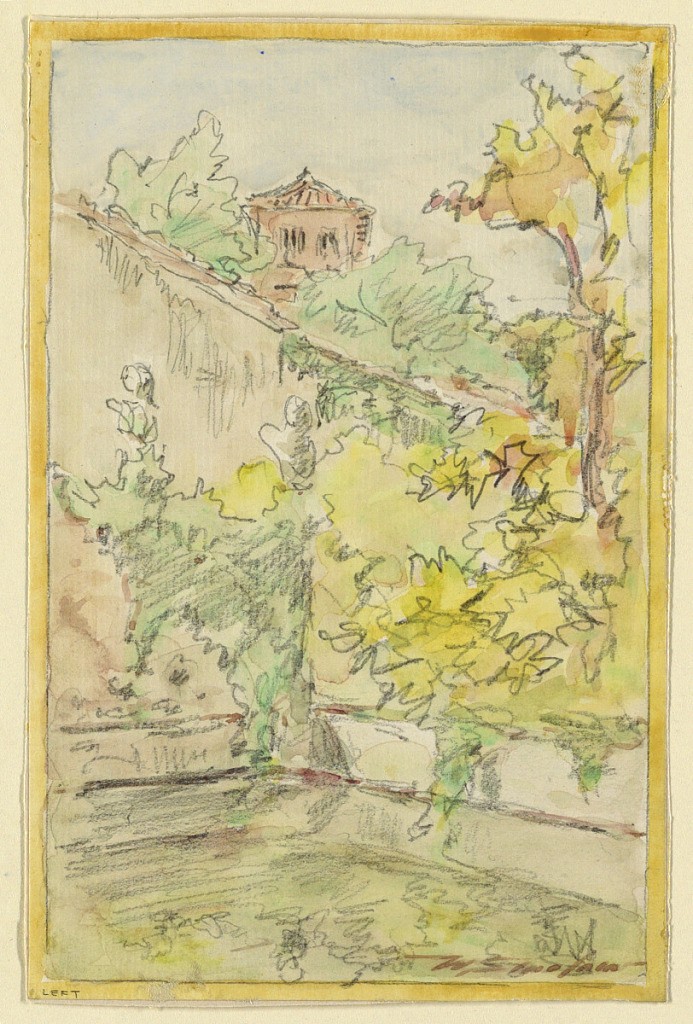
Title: A Courtyard
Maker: Walter Shirlaw, American, b. Scotland, 1838–1909
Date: ca. 1885
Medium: Brush and watercolor, graphite on paper
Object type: Drawing
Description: A courtyard is seen, with green and yellow foliage.